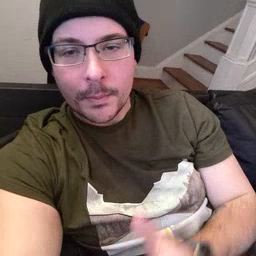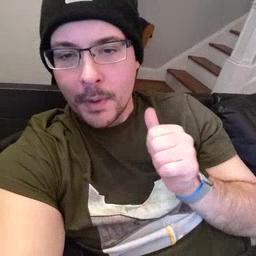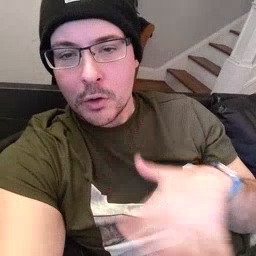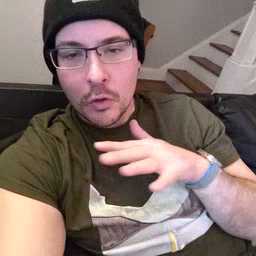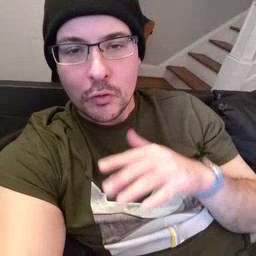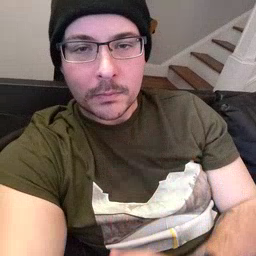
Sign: backyard